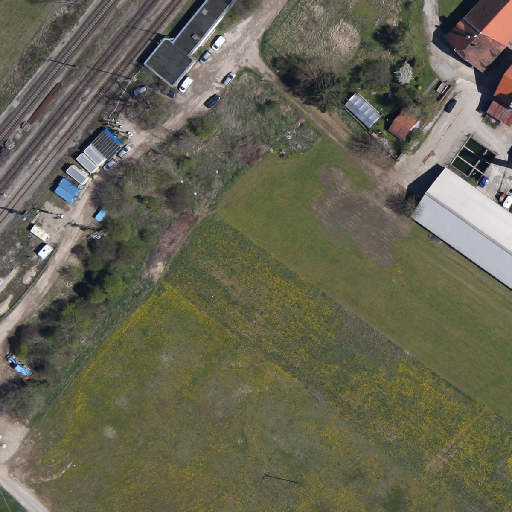
Referring expression: car in the parking area